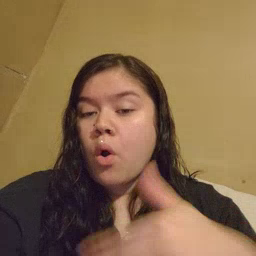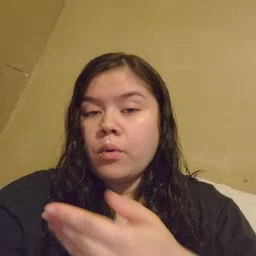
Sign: all